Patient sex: M
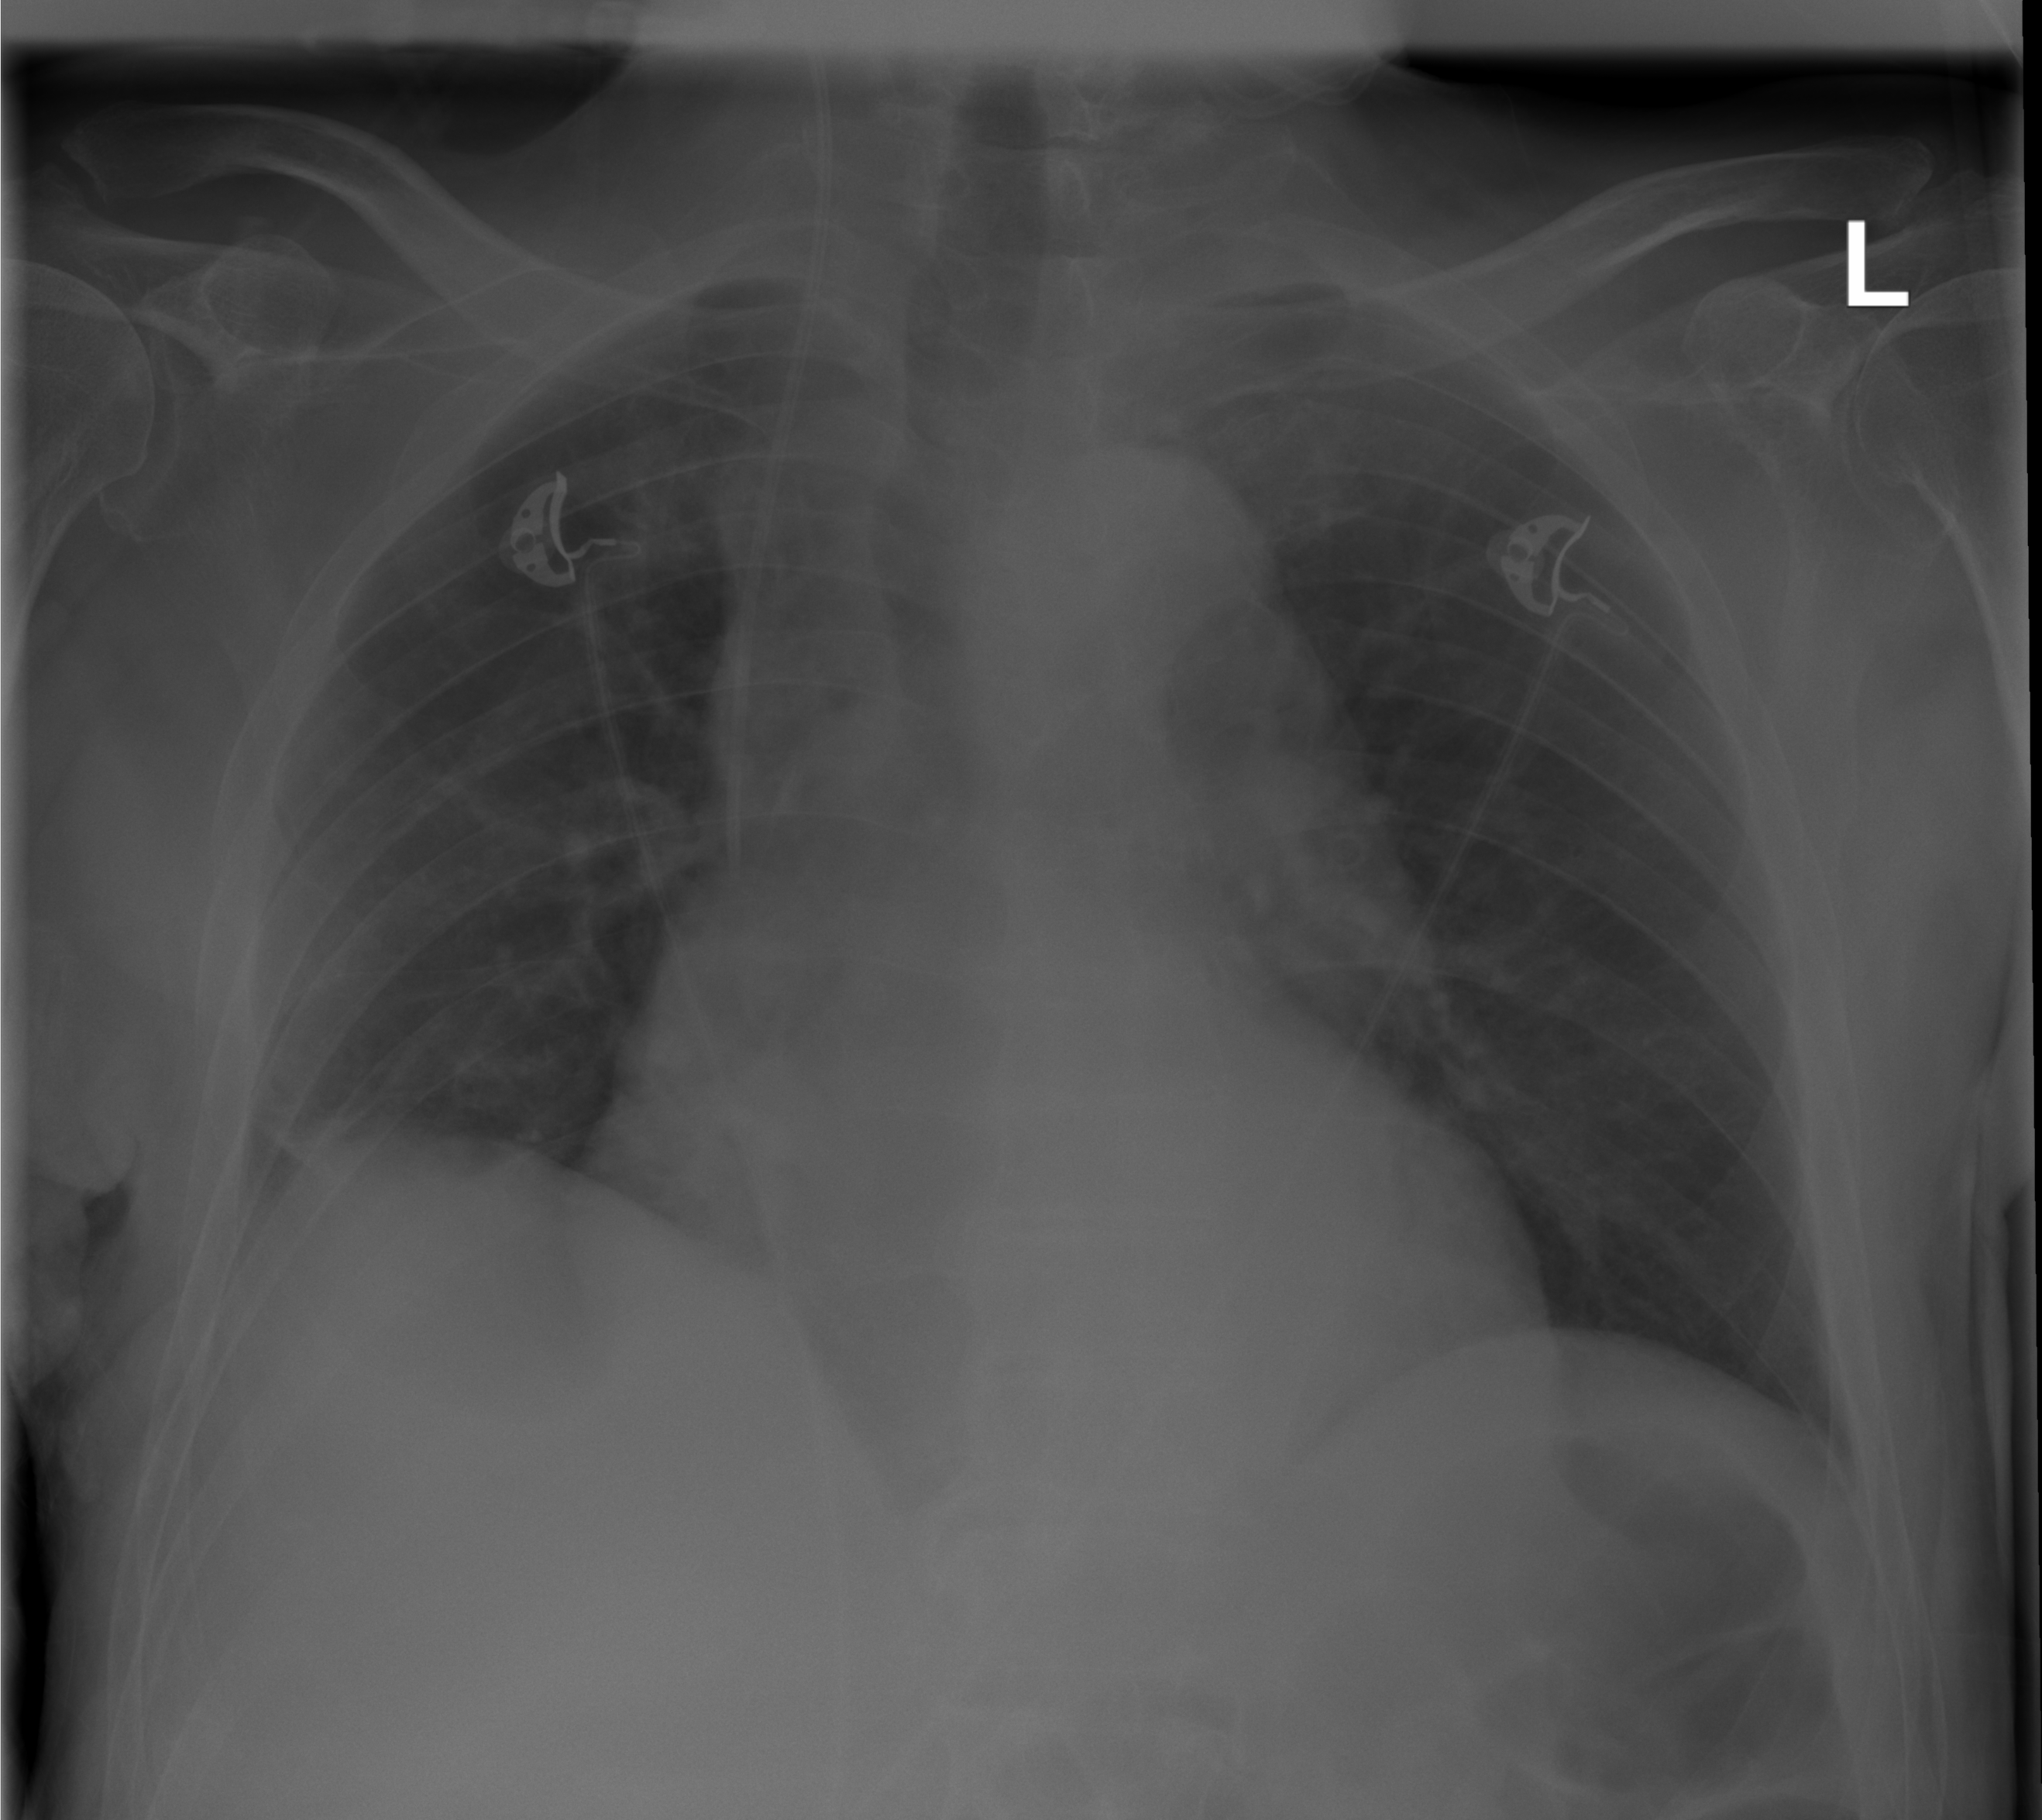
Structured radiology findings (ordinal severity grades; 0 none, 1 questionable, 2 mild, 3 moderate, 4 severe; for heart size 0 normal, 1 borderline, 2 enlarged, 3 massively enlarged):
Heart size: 2
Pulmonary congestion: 1
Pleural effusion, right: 1
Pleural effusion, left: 0
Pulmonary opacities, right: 0
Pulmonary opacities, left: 0
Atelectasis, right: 2
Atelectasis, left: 0